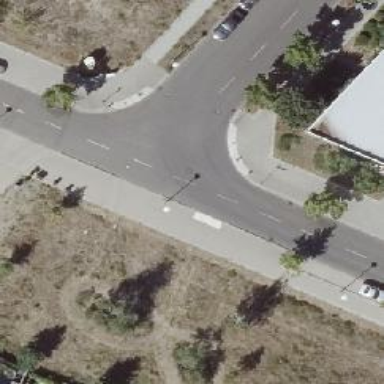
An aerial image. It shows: Unmarked crossing on the road.